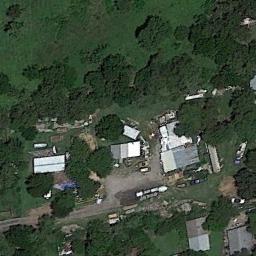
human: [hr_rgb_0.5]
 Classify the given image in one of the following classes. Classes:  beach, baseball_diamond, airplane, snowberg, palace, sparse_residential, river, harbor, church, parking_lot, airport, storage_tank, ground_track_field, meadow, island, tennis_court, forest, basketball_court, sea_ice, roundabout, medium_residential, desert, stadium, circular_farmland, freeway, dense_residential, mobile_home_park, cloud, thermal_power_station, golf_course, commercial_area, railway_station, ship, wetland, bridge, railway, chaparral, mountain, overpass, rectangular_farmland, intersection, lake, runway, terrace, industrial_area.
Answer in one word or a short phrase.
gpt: medium_residential